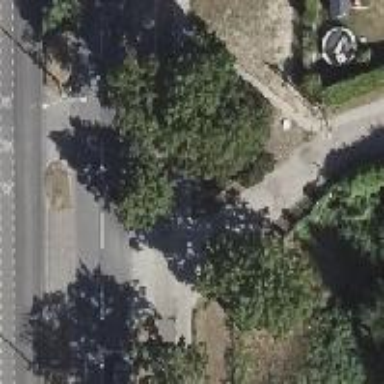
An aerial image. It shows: Primary link road with asphalt surface and no sidewalk.